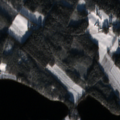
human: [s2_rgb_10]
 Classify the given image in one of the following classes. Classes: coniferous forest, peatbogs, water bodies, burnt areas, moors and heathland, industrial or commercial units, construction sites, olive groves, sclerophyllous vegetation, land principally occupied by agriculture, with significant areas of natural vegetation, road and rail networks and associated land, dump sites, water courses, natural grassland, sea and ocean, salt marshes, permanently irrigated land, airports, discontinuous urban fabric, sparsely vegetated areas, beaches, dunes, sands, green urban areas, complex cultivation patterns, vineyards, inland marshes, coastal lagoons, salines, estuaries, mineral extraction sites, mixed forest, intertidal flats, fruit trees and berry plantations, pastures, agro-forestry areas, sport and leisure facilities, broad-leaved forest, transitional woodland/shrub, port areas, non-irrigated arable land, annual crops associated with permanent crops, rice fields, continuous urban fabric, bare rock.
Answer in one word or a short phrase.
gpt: non-irrigated arable land, coniferous forest, mixed forest, water bodies